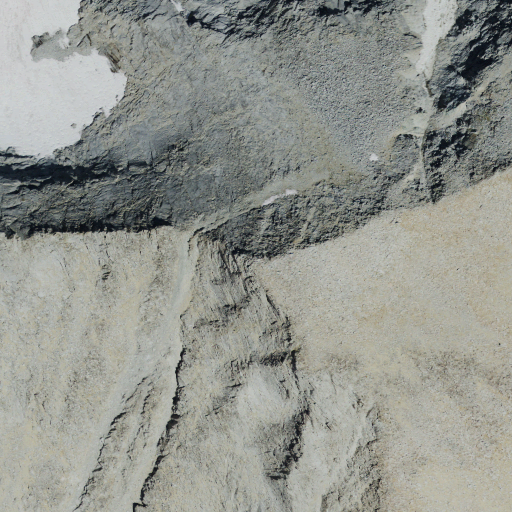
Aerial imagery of mountain in California named Vennacher Needle containing barren land, shrub, grassland, and snow